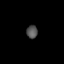
Tissue: prostate
Cell type: Myeloid cells
Senescence score: 0.7346
Nuclear area (px): 141
Mean DAPI intensity: 82.759